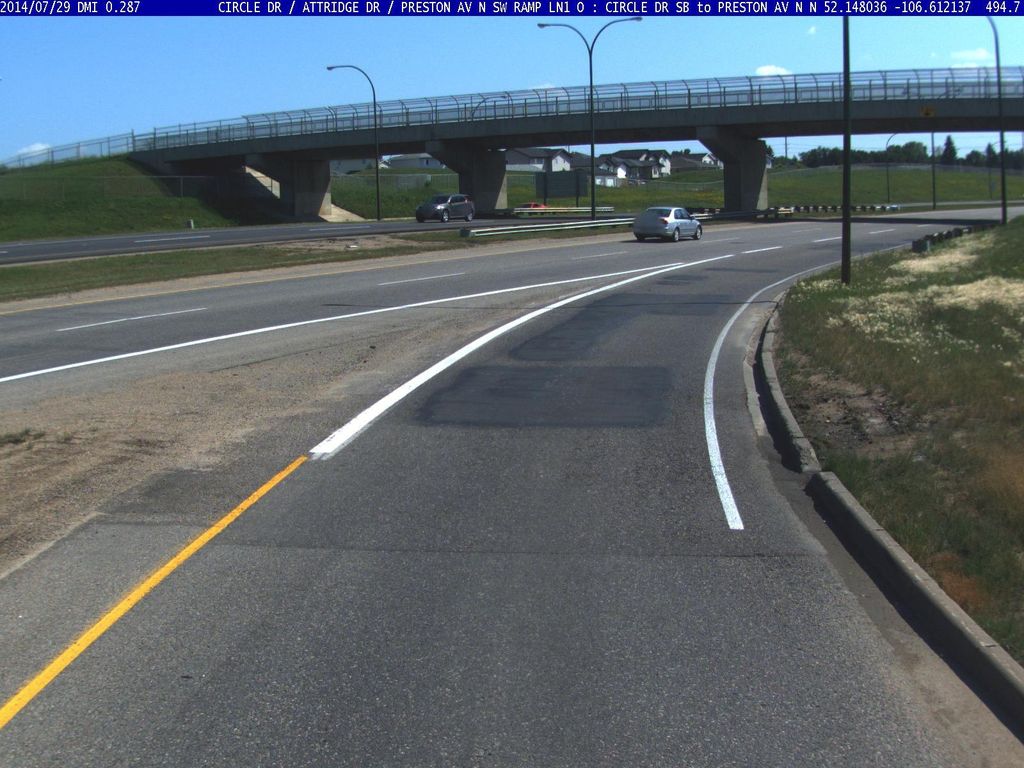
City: saskatoon